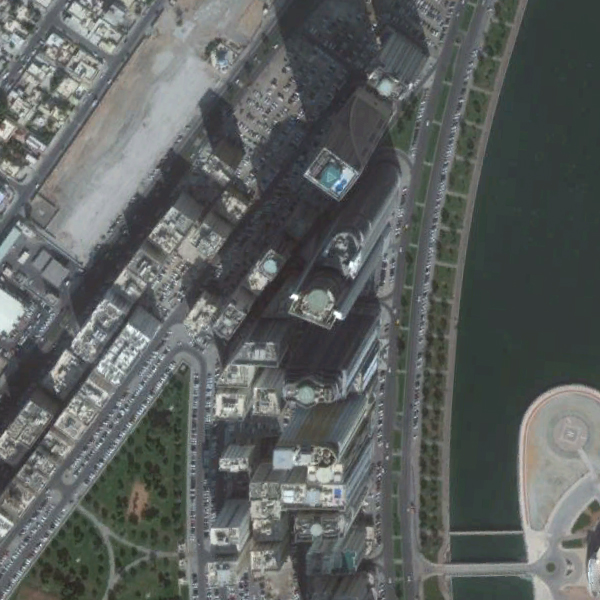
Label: Commercial